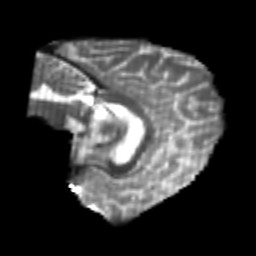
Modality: T2w
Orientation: sagittal
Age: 22
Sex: male
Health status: healthy
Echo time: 0.074 s